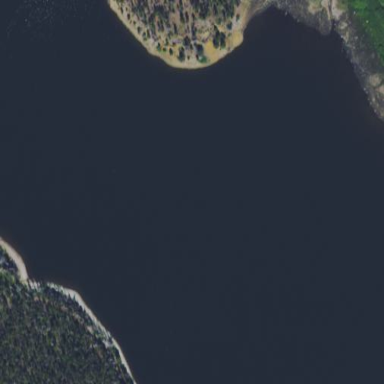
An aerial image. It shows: Reservoir.